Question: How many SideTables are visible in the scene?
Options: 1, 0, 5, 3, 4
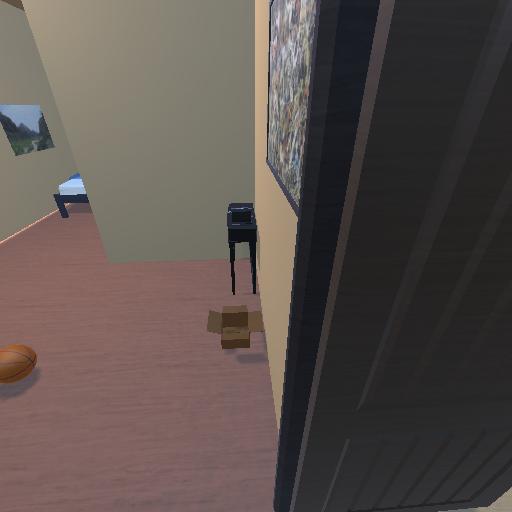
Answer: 1